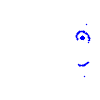
Particle: pion